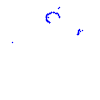
Particle: kaon